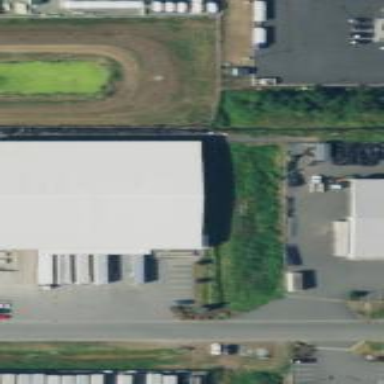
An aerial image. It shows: Warehouse.